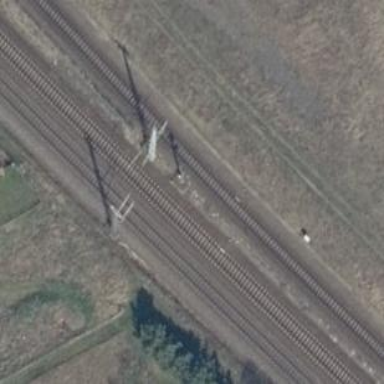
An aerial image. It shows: Railway signal.